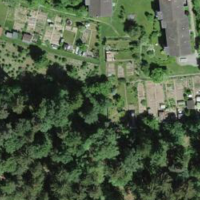
EUNIS habitat code: 55
Species observed at this site:
Acer pseudoplatanus